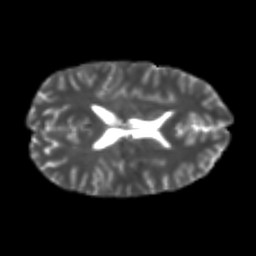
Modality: T2w
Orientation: axial
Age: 23
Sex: male
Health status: healthy
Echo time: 0.074 s